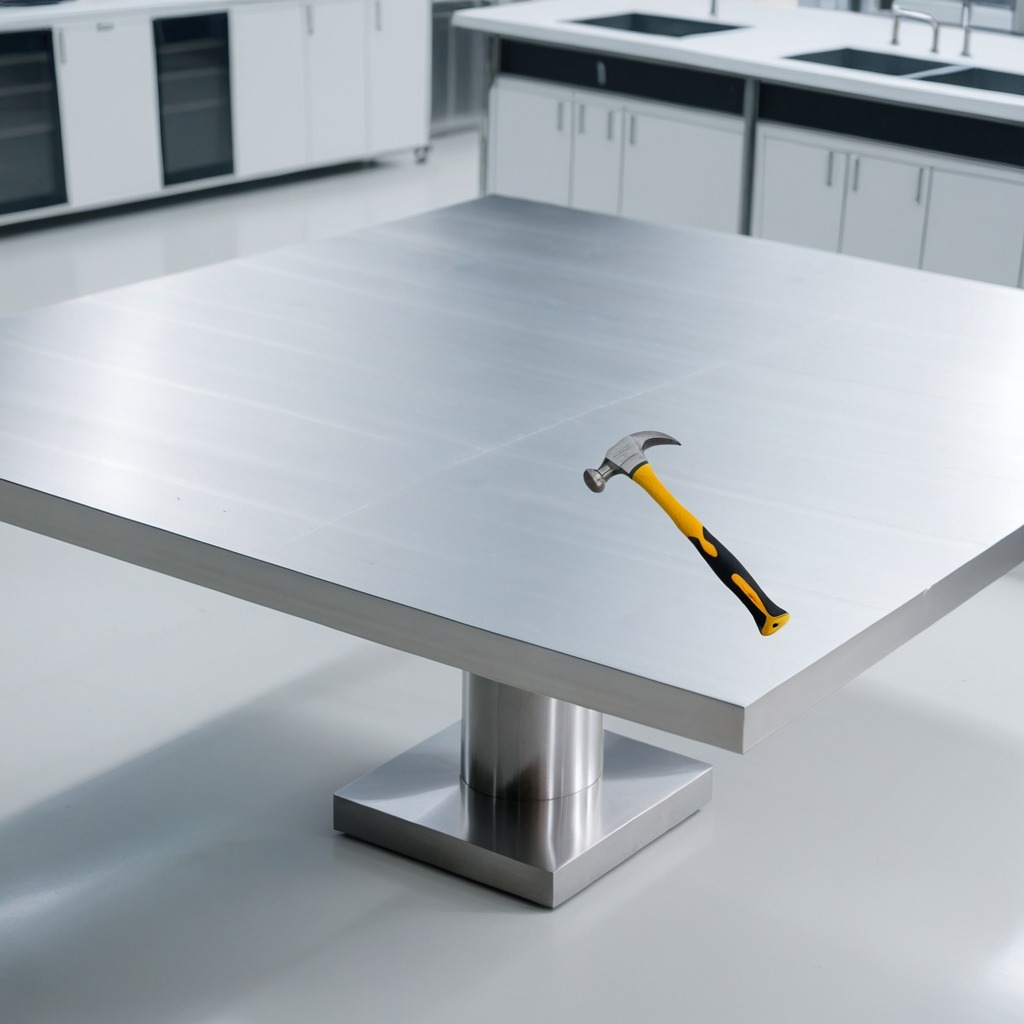
A hammer is lying on the stainless steel table in a high-end prototyping lab.